Question: I'm using resharper with nunit. As seen in the picture all test are passed in a text fixture but text fixture fails. All my test cases are parameterized by the way. How does this happen?
When I click on the text Fixture it says: Failed:Child test failed

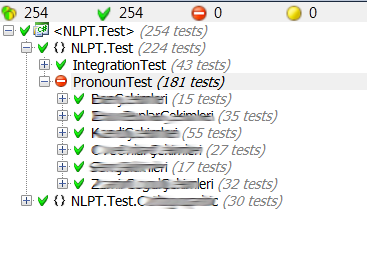
Answer: I downloaded nunit installer and run the test with nunit GUI. nunit showed 2 failed tests. I fixed them and now resharper shows it right. Looks like it is a bug with resharper 6.